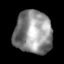
Tissue: skin
Cell type: Epithelial cells
Senescence score: 0.2816
Nuclear area (px): 1584
Mean DAPI intensity: 142.306